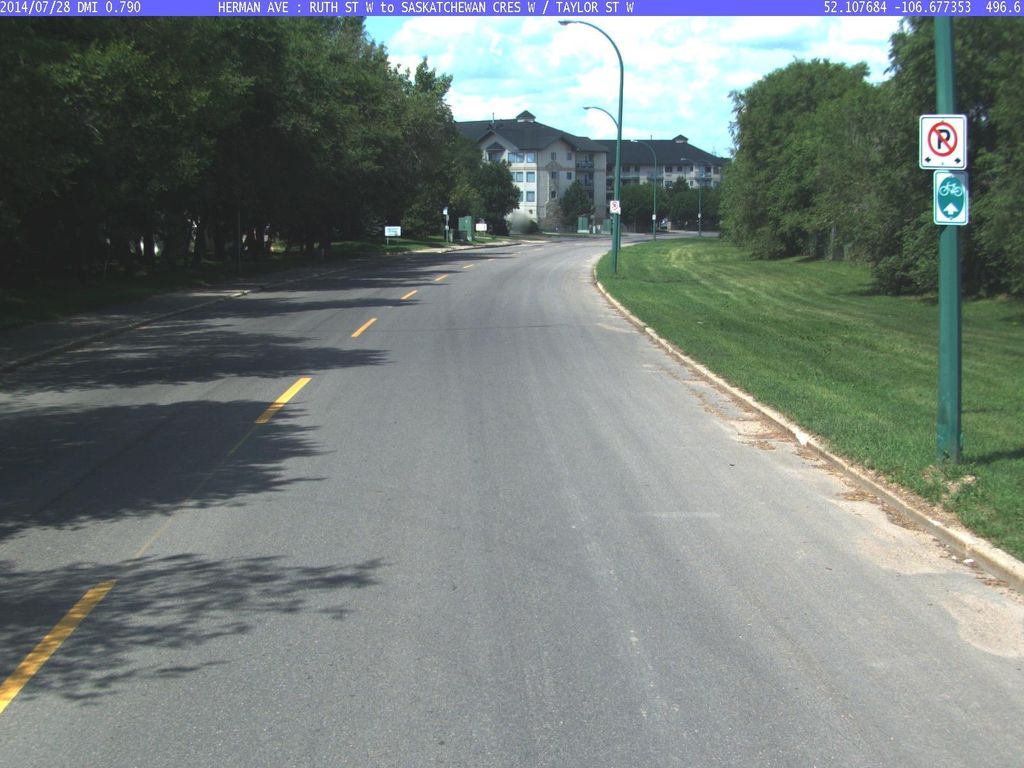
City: saskatoon